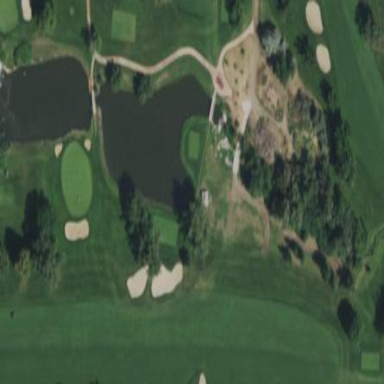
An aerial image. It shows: Scenic view of water hazard on golf course. The natural water feature adds beauty to the landscape.